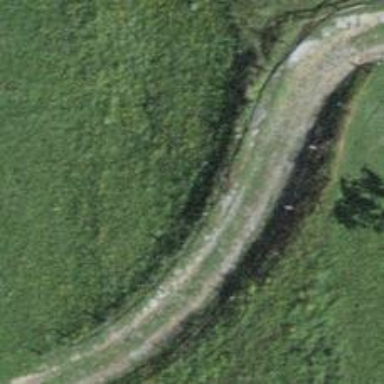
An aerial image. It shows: Track with grade 3 tracktype.